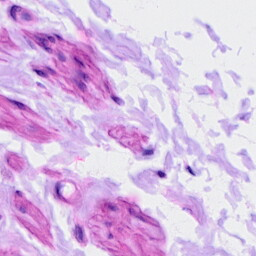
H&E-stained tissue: Ovarian